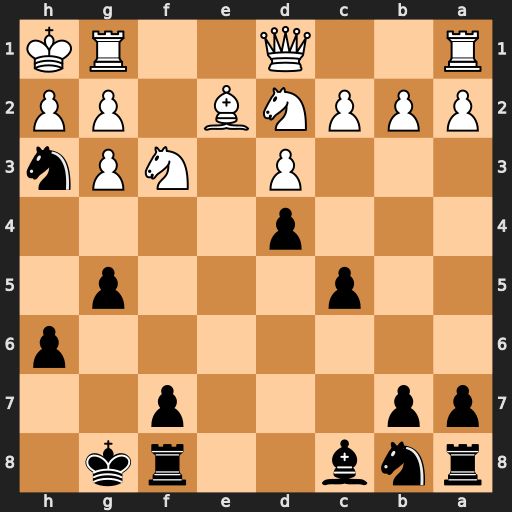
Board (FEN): rnb2rk1/pp3p2/7p/2p3p1/3p4/3P1NPn/PPPNB1PP/R2Q2RK
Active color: b
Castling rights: -
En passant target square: -
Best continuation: Nf2#